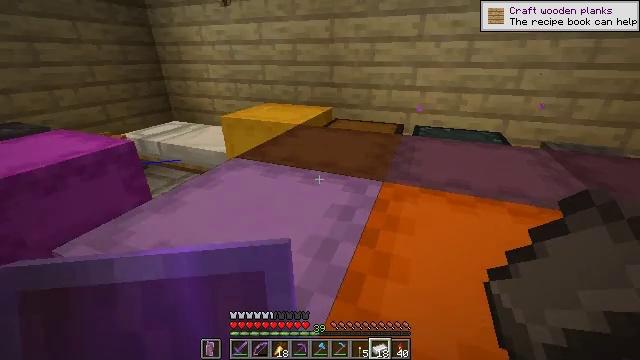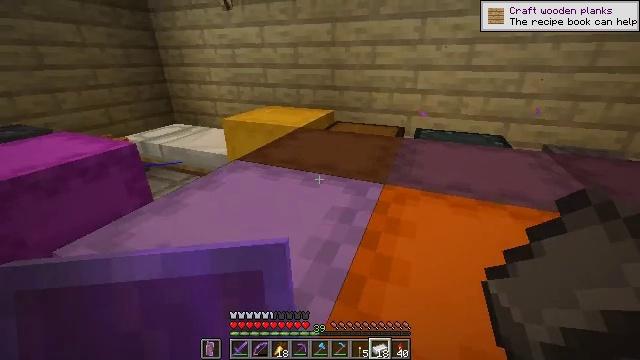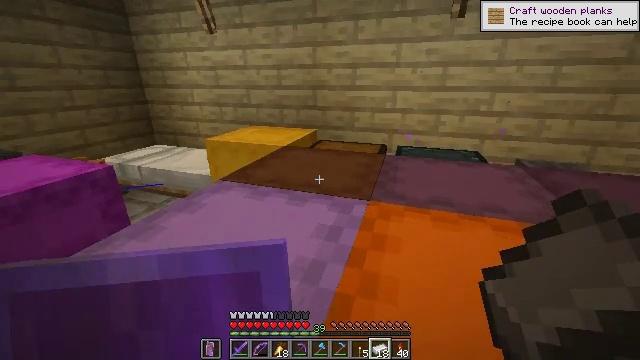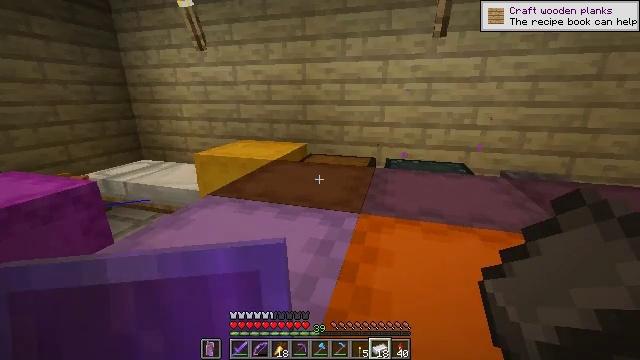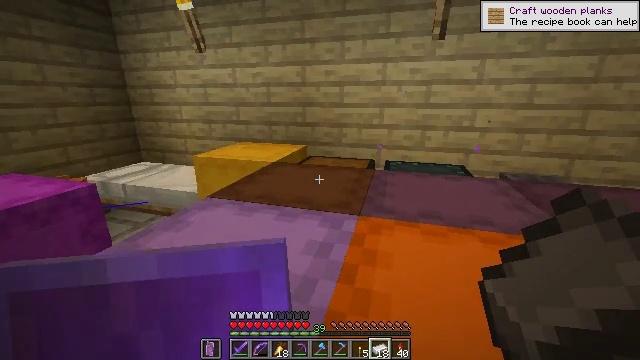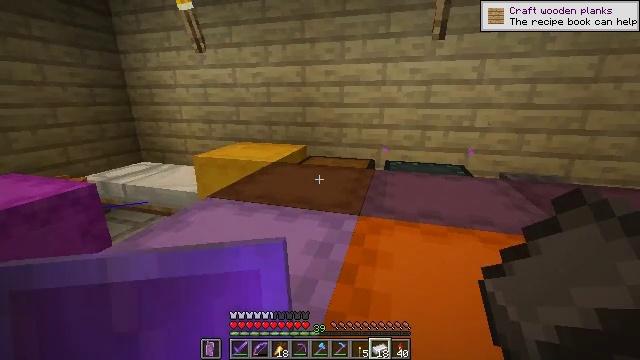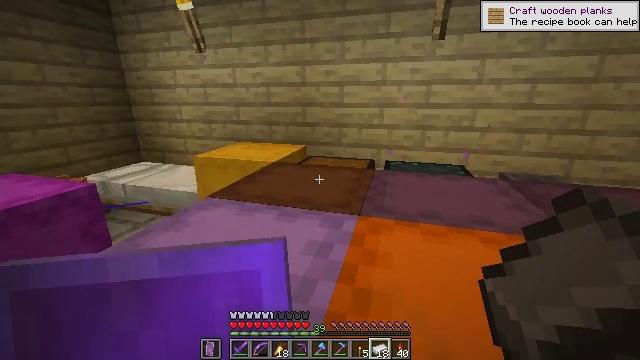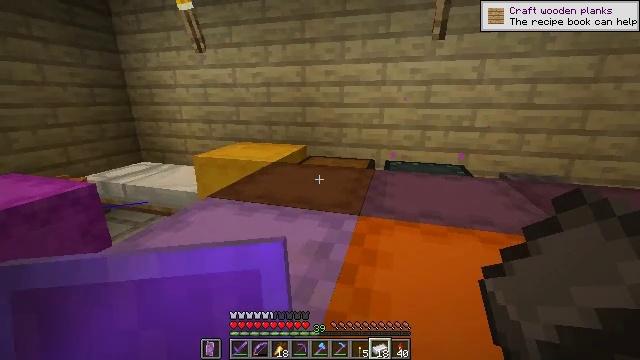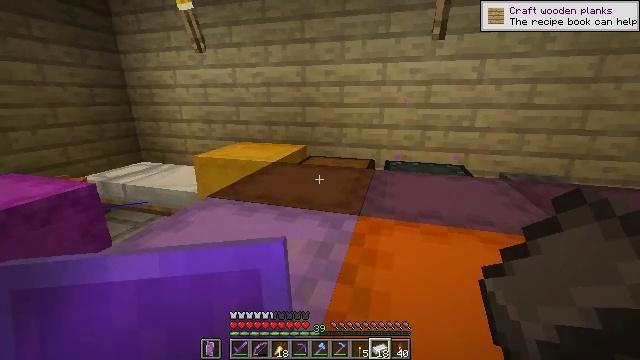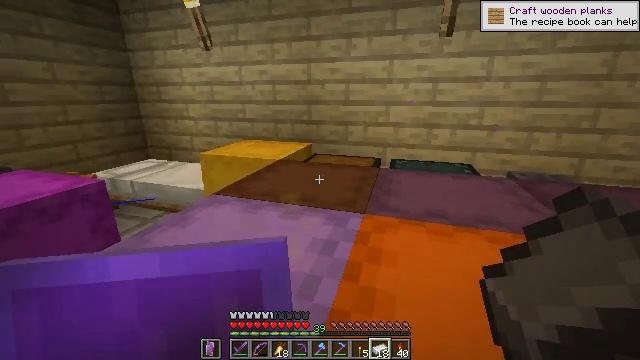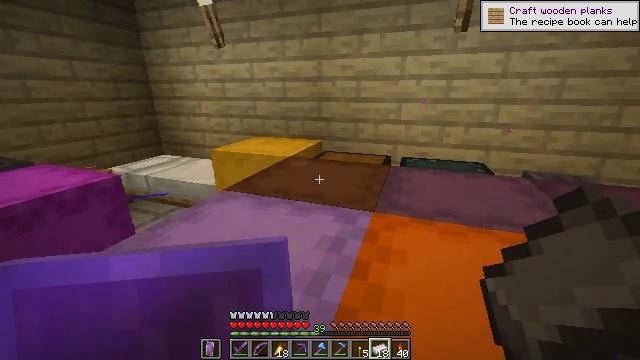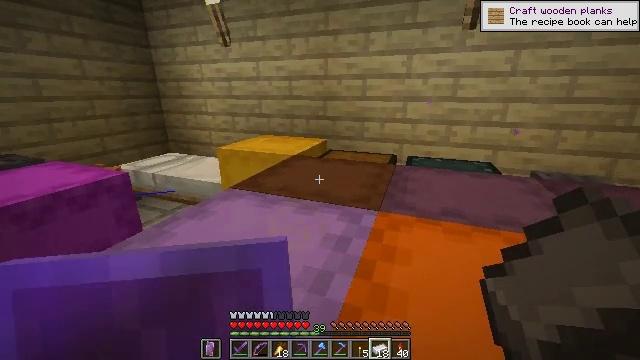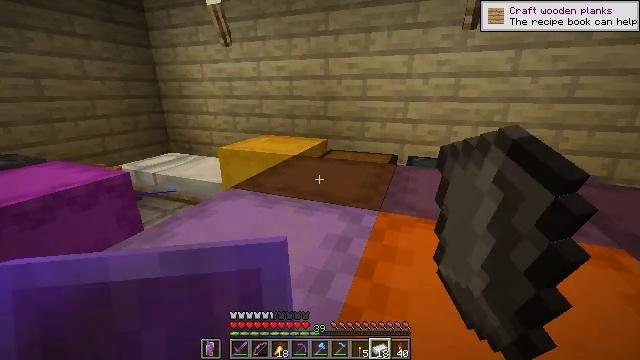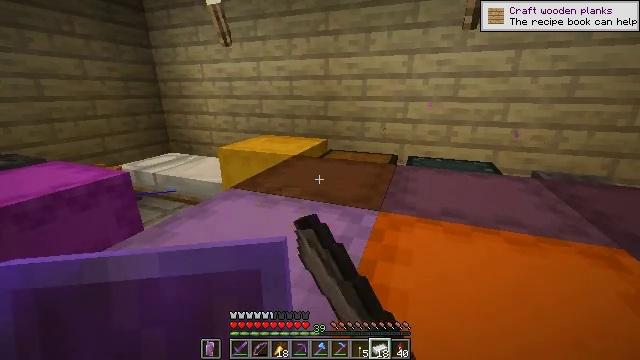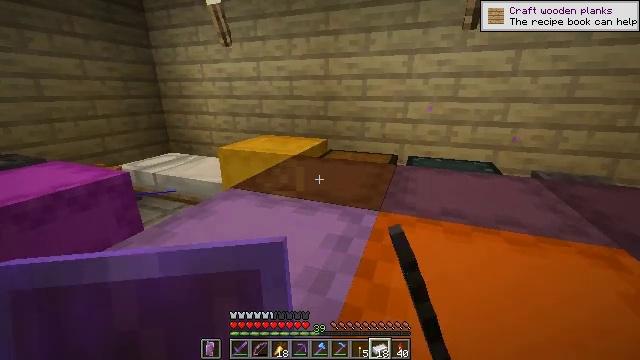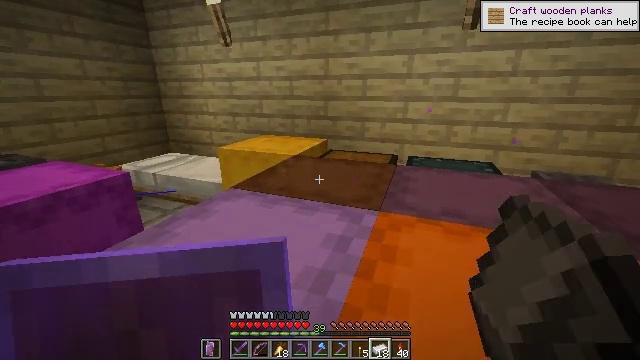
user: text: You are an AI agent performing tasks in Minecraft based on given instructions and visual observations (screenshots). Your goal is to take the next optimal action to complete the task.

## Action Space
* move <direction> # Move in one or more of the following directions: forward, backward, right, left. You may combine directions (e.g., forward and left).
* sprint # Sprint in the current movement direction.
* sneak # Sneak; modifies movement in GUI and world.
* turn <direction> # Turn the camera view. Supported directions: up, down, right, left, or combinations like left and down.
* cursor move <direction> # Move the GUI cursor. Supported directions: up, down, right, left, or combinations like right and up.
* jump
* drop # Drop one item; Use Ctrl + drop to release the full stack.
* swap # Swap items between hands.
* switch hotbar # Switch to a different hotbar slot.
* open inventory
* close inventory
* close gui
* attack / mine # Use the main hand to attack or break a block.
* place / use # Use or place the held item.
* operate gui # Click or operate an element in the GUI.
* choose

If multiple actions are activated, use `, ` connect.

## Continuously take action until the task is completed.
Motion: motion action
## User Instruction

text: Create warped planks by placing a warped stem in the crafting table.
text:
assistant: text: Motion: no_op
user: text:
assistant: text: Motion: turn right and up
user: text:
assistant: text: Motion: turn right and up
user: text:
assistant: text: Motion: no_op
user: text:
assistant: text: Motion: no_op
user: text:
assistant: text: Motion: no_op
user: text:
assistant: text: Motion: no_op
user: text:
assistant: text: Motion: no_op
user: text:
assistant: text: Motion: turn left
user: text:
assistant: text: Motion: turn left
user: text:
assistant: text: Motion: turn left, use / place
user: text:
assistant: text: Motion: use / place
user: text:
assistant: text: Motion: use / place
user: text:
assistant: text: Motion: use / place
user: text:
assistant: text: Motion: no_op
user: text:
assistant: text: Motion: open gui
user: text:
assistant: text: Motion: no_op
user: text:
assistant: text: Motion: no_op
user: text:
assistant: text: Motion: no_op
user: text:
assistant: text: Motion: no_op
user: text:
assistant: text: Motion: no_op
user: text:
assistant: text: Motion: no_op
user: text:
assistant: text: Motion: no_op
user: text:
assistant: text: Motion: no_op
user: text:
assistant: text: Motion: no_op
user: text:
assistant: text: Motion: no_op
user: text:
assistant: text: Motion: no_op
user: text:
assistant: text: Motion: no_op
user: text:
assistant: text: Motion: no_op
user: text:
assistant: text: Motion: no_op